Current action and preconditions to check: path_clear

Your task: For each precondition in the list above, predict whether it will hold at this action.

Consider the current scene as observed from the mobile robot's camera, and analyze the predicted future states of all dynamic agents (e.g., people, animals, vehicles, or any moving entities) within the NEXT SECOND.

IMPORTANT: Only answer "very likely" if you are absolutely certain—based on strong, clear evidence—that a dynamic agent will violate the precondition in the predicted future state. Do NOT answer "very likely" for unlikely, ambiguous, or low-probability risks.

Ask yourself for each precondition: Is there a high probability, with clear and convincing evidence, that the predicted future states of any dynamic agent will interfere with the predicted future state of the currently executing action within the NEXT SECOND, causing that precondition to fail?

Assess the risk level based on these predictions. Use "likely" or "very likely" if motions create a clear risk of interference.

Use "neutral" or "improbable" if agents are nearby but their predicted paths are clearly diverging or non-conflicting.

Failure Risk Categories: "very improbable", "improbable", "neutral", "likely", "very likely"

Answer Format: Output ONLY the probability_of_failure value from these categories: "very improbable", "improbable", "neutral", "likely", "very likely"

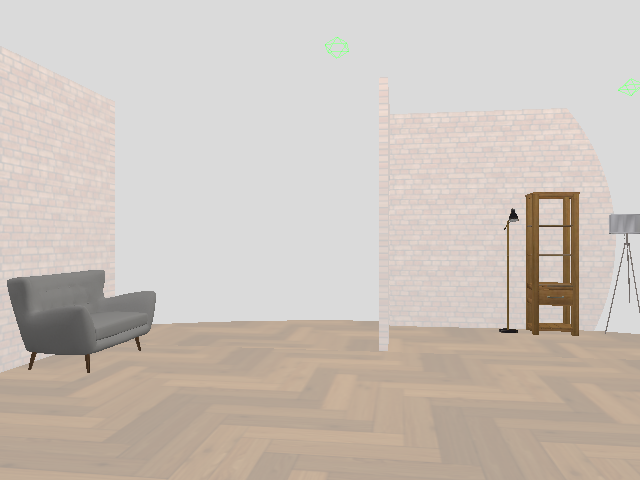

Answer: very improbable